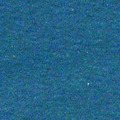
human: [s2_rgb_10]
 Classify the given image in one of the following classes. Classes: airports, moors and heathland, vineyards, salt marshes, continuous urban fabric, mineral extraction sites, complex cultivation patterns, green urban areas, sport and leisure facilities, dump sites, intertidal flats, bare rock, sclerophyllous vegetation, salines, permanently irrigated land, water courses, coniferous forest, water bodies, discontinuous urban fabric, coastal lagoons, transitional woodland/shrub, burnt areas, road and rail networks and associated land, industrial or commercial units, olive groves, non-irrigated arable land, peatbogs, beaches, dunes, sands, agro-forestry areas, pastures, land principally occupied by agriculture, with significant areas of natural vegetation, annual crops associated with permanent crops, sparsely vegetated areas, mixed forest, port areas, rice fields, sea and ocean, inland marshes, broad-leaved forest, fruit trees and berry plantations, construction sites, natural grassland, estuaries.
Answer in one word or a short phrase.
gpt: sea and ocean